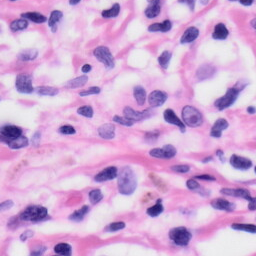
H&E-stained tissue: Skin